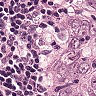
Metastatic tissue present: yes